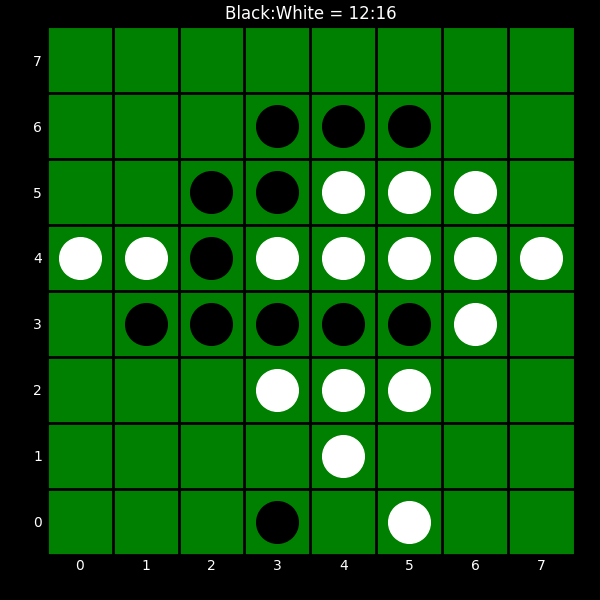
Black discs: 12
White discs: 16